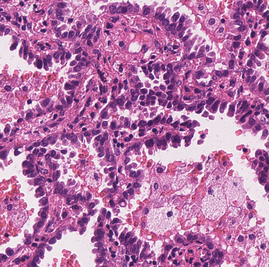
Tumor epithelial tissue: yes
Tumor-associated stroma tissue: yes
Normal tissue: no